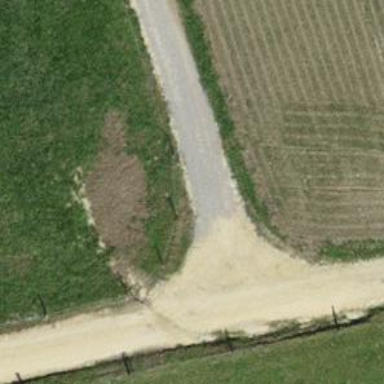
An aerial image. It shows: Track road with grade4 tracktype.